Question: I'm newbie in Zend Framework 2. I created the folder structure and paste the code snippets from this page <URL> about routing in Zend Framework 2.
I get the following error:
'''
( ! ) Fatal error: Class 'Album\Controller\AlbumController' not found in C:\wamp\www\zendendor\zendframework\zendframework\library\Zend\ServiceManager\AbstractPluginManager.php on line 178
'''
Below is my classmap_autoload.php
'''
<?php
return array();
'''
Below is the Module.php
'''
namespace Album;
class Module {
public function getAutoloaderConfig(){
return array(
'Zend\Loader\ClassMapAutoloader' => array(
__DIR__.'/autoload_classmap.php',
),
'Zend\Loader\StandardAutoloader' => array(
'namespace' => array(
__NAMESPACE__ => __DIR__.'/src/'.__NAMESPACE__,
),
),
);
}
public function getConfig(){
return include __DIR__.'/config/module.config.php';
}
}
'''
I have my 'AlbumController' class already in the 'module/Album/'

Here is my 'module.config.php' from the Album module:
'''
<?php
return array(
'controllers' => array(
'invokables' => array(
'Album\Controller\Album' => 'Album\Controller\AlbumController',
),
),
// The following section is new and should be added to your file
'router' => array(
'routes' => array(
'album' => array(
'type' => 'segment',
'options' => array(
'route' => '/album[/:action][/:id]',
'constraints' => array(
'action' => '[a-zA-Z][a-zA-Z0-9_-]*',
'id' => '[0-9]+',
),
'defaults' => array(
'controller' => 'Album\Controller\Album',
'action' => 'index',
),
),
),
),
),
'view_manager' => array(
'template_path_stack' => array(
'album' => __DIR__ . '/../view',
),
),
);
'''
AlbumCOntroller.php
'''
<?php
namespace Album\Controller;
use Zend\Mvc\Controller\AbstractActionController;
use Zend\View\Model\ViewModel;
class AlbumController extends AbstractActionController
{
public function indexAction()
{
}
public function addAction()
{
}
public function editAction()
{
}
public function deleteAction()
{
}
}
'''
I have no idea why I have such an error.. I would like to learn what is happening inside Zend before rendering a page but before I intend to solve this problem ..
How can I fix this?
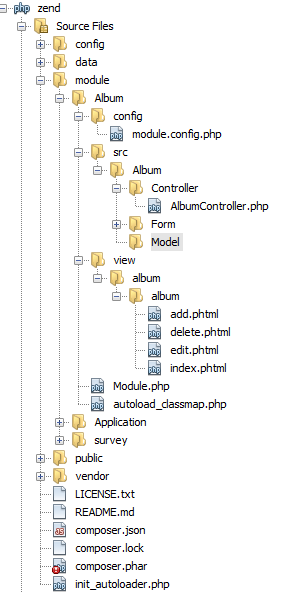
Answer: In Module.php ''namespace' => array' must be 'namespaces' (in plural)
Also you can compare your code with <URL>